Question: I have a question related with google analytics. First I am using free account of google analytics and using Measurement protocal. I am using this because I want to track desktop applications.
I want to know how many Event Action we can create which is shown under Behavior / Events / Top Events and Then Event Action. For more specific information please see in below image.

I am asking this question because I have to deploy this solution on 12000 customers and so it will create atleast 12000 event action and each have seperate list of events. I am specifically interested to know that is there are any limit for Event Action.
Thanks,
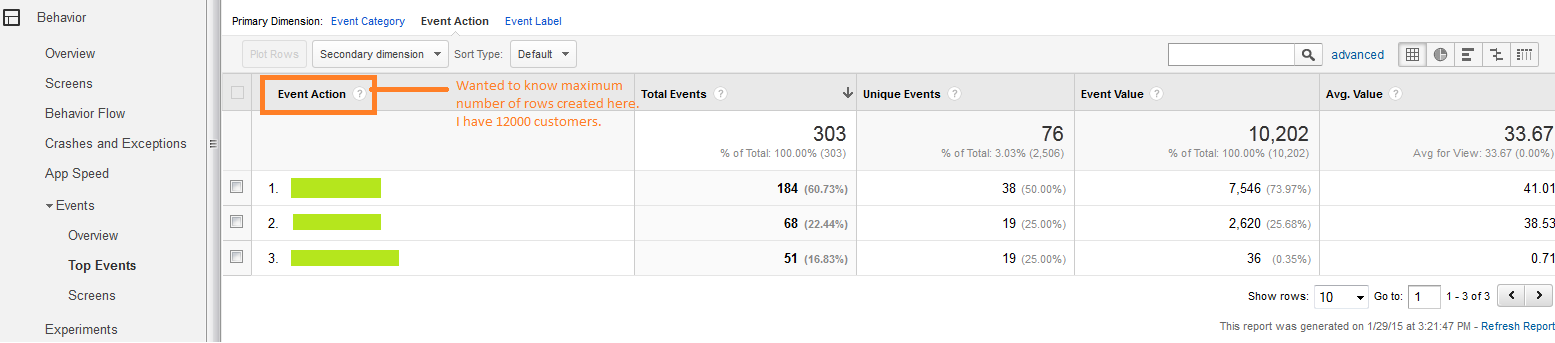
Answer: You have the limits Ethaan mentioned, but these are related to how you track them. If you change the cid, so it looks like it comes from a different user every hit you send this should not be a problem.
Once you are past that issue what you have here is a problem of cardinality. Google Analytics allows you to send as many events as you want, but when you do a report it might show you only a subset of these events.
It's currently limited to 50,000 different combinations of category + action + label for events. If you have more than that in any given report Google Analytics might group some inside a row called (other)
<URL>